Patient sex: M
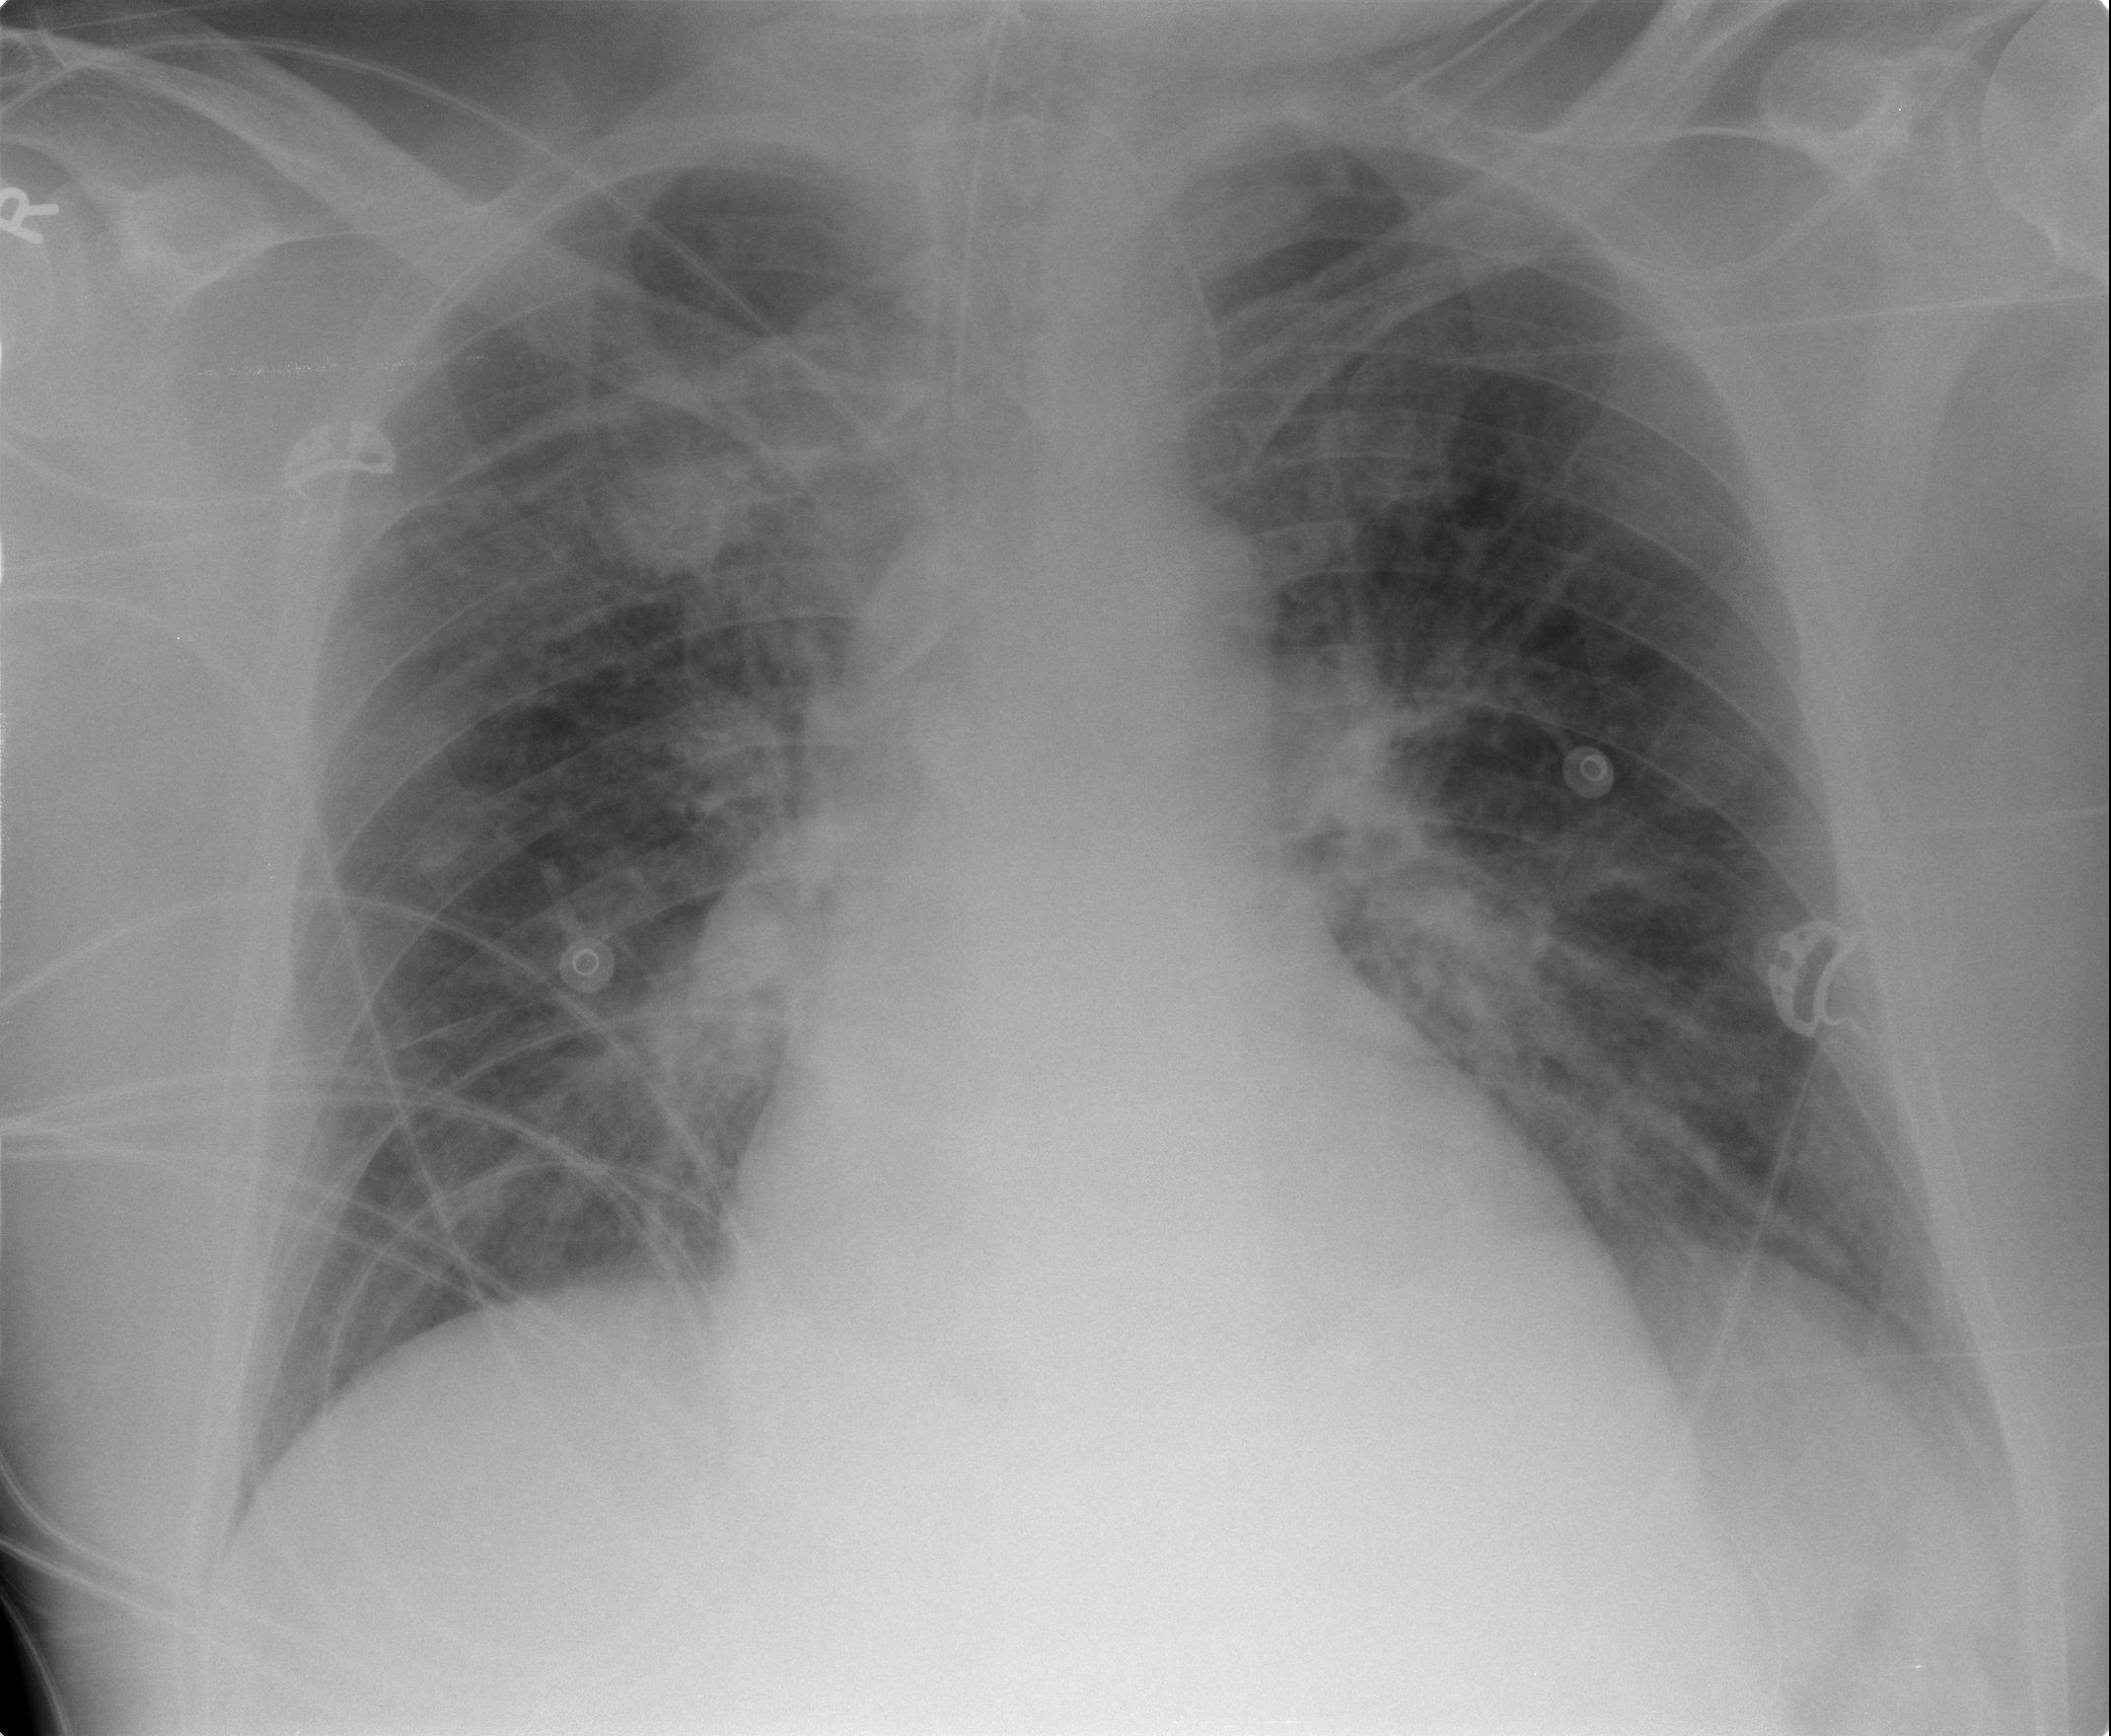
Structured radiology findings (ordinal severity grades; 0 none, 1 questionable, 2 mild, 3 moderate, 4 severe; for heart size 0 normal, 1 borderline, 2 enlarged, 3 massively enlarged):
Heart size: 2
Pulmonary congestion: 3
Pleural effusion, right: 0
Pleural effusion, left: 0
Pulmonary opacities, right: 2
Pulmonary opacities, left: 2
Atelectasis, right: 2
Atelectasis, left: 2